Question: The application crashes on the row:
'''
[uids addObject:user.uid];
'''
Who can tell why??

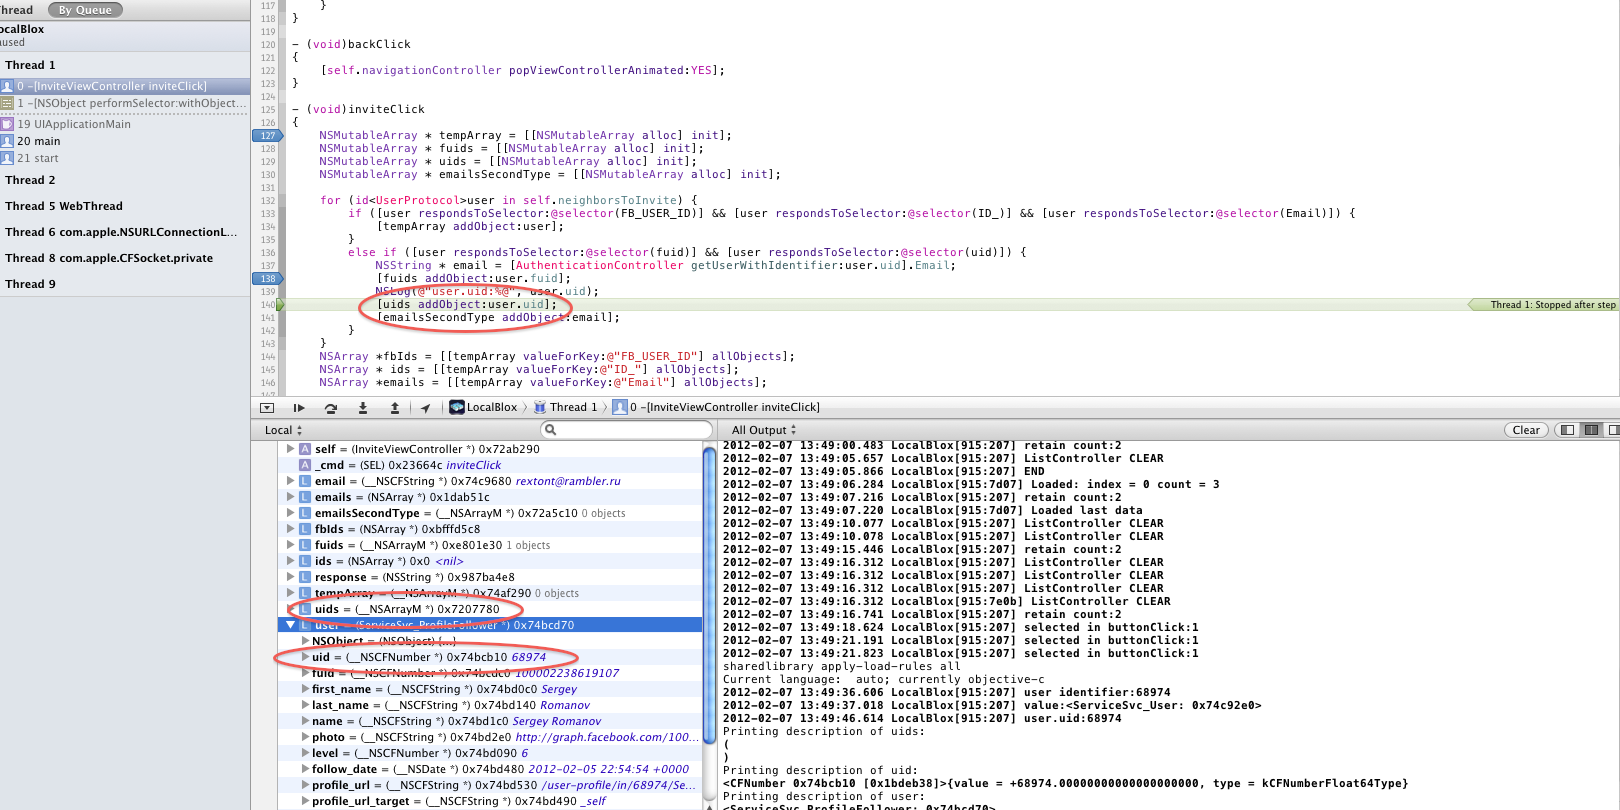
Answer: Try this
'''
[uids addObject:[NSString stringWithFormat:@"%@",user.uid]];
'''
I am not sure if this will help or not